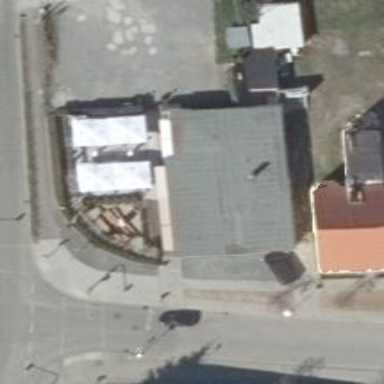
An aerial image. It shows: Café building.